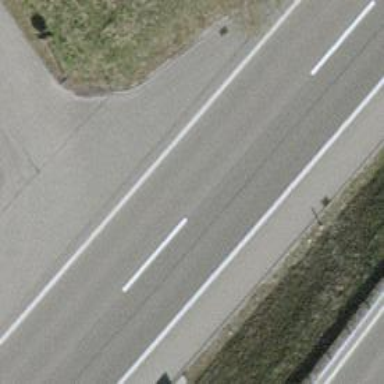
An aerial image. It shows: Asphalt motorway.